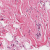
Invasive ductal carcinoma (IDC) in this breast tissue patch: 0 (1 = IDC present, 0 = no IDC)